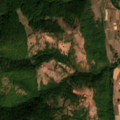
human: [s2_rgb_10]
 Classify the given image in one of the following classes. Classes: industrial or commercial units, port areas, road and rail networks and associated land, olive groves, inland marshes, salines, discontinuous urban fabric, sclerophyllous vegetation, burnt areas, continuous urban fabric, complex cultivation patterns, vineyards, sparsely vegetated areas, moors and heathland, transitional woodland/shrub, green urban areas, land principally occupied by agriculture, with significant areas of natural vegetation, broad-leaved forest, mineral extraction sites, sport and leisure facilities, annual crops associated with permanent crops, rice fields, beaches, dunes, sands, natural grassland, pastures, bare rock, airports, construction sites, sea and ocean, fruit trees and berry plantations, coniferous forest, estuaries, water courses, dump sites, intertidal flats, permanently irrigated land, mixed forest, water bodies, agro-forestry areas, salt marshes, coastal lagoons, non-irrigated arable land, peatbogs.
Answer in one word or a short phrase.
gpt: complex cultivation patterns, land principally occupied by agriculture, with significant areas of natural vegetation, broad-leaved forest